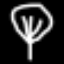
Label: leaf